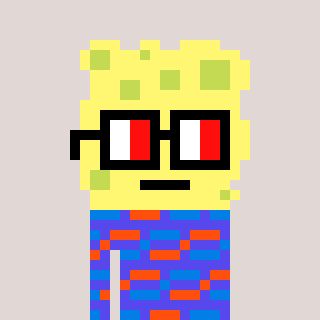
a pixel art character with square glasses with black frames and red eyes, a sponge-shaped head and a computerblue-colored body on a warm background